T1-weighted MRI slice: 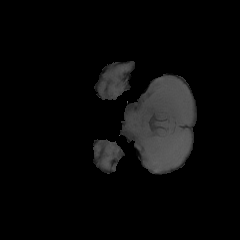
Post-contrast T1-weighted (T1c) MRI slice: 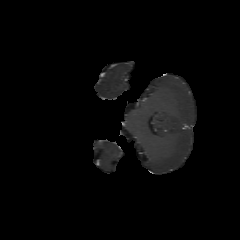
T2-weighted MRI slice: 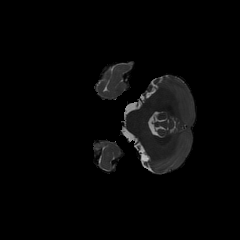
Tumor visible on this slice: no